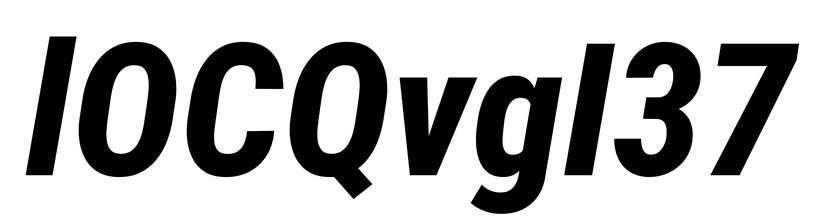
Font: Roboto-Italic_Condensed_ExtraBold_Italic